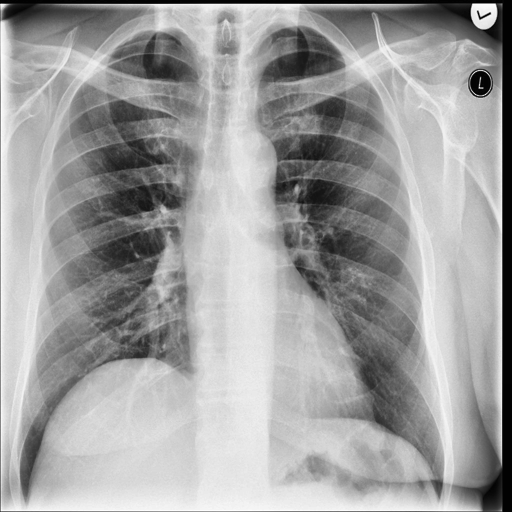
Finding: NORMAL